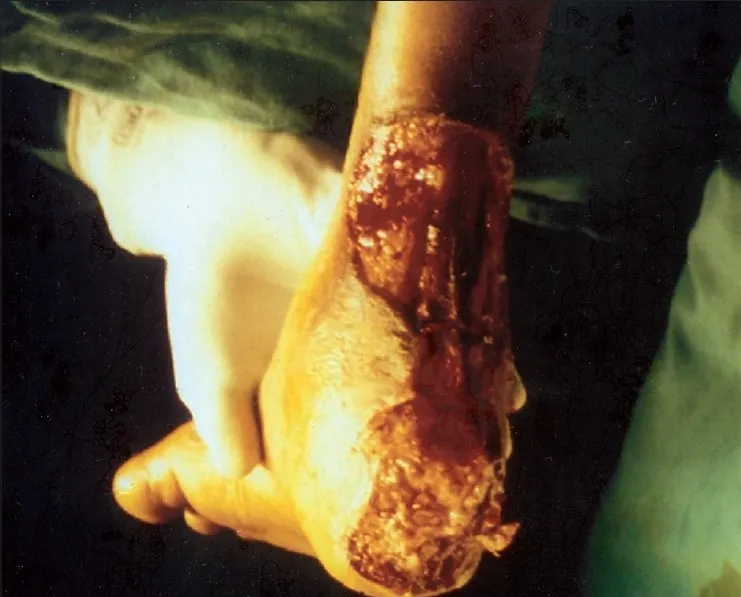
Large ulcer with slough over right heel and posterior aspect of ankle.
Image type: medical_photograph (other_medical_photograph)